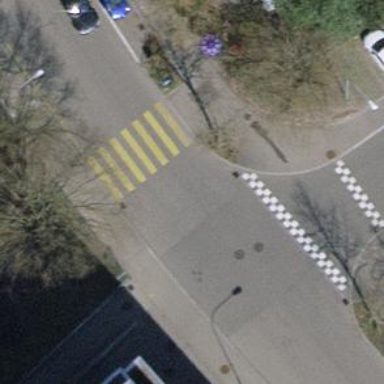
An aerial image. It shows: Crossing road.